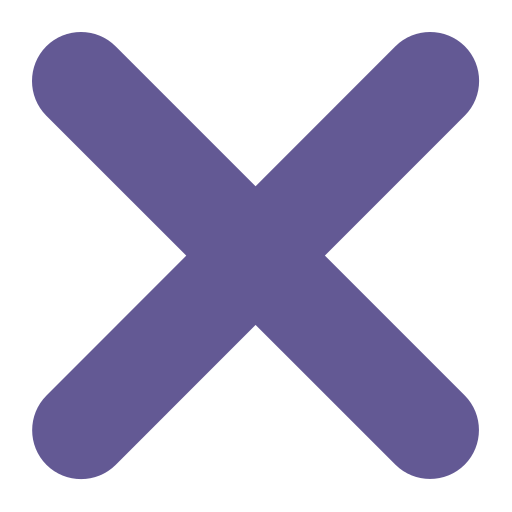
multiply flat